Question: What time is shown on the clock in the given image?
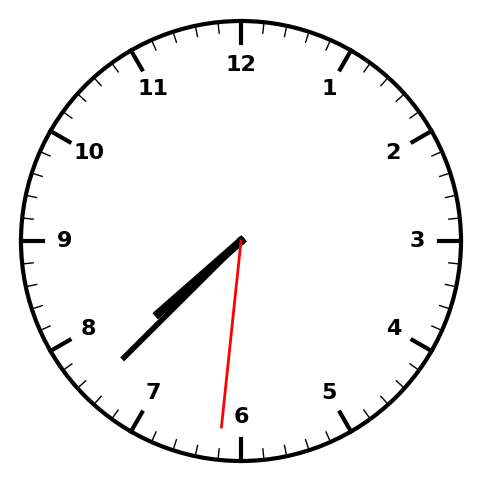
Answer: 07:37:31